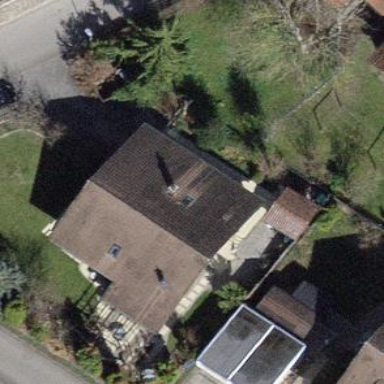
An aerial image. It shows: Residential building with gabled roof oriented across.